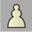
Piece: wP